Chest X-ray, PA view. Patient: 33 years old, sex M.
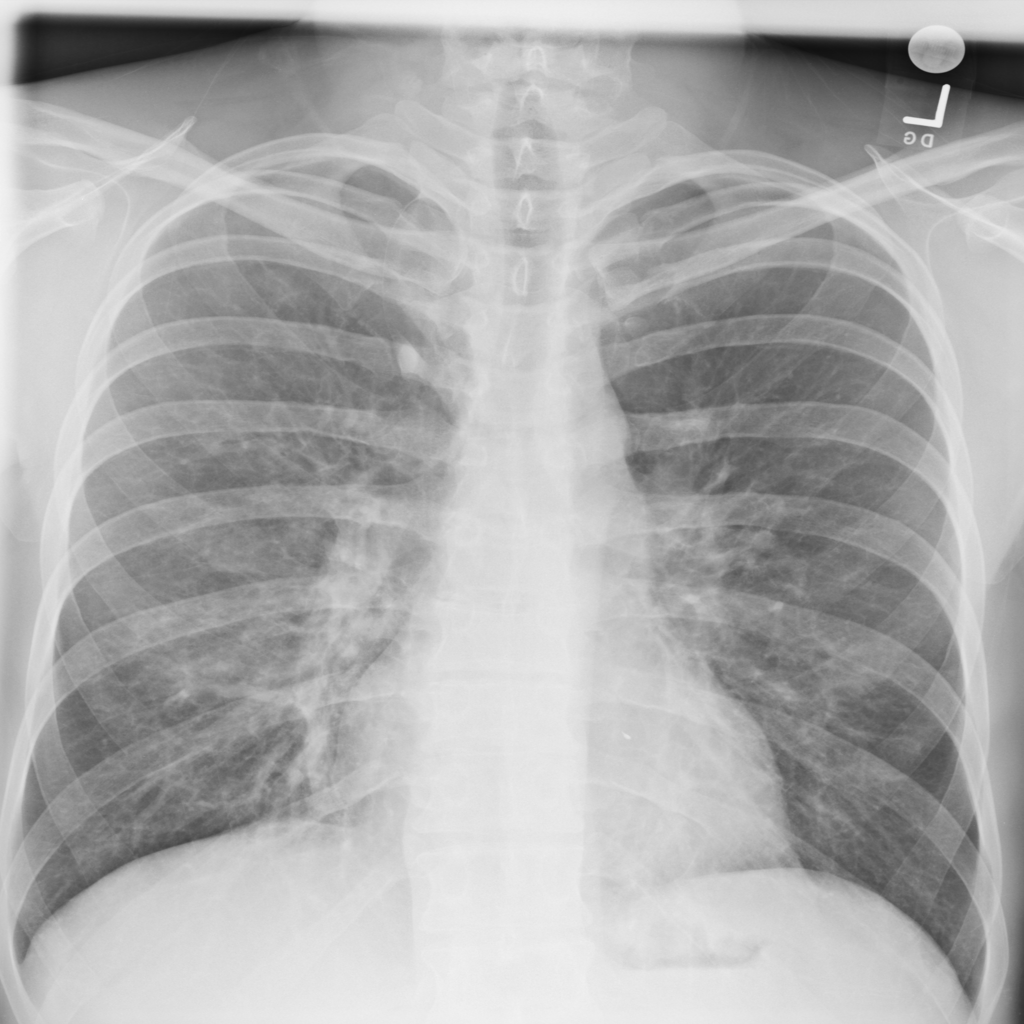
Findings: No Finding